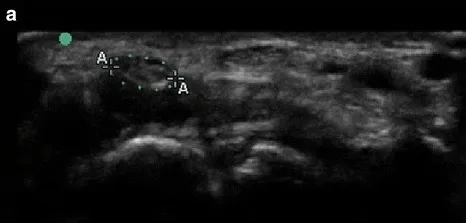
Ultrasound transverse view of the patient's wrist. A; Left wrist (the palm of which suffered from numbness and tingling).
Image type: radiology (ultrasound)